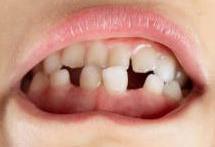
Condition: hypodontia